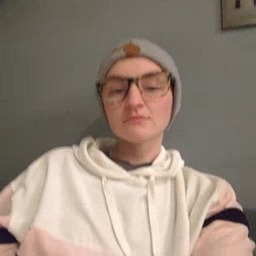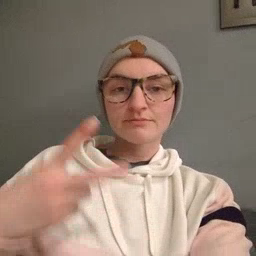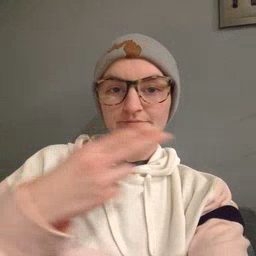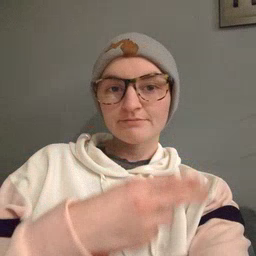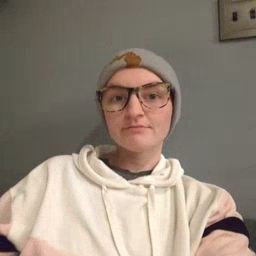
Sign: scissors